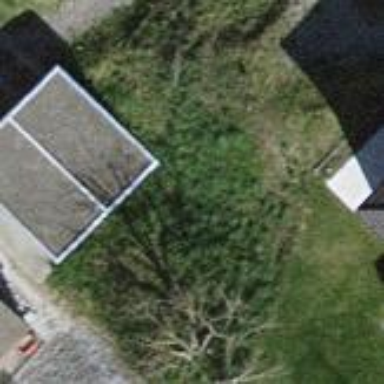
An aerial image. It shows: Garage building.